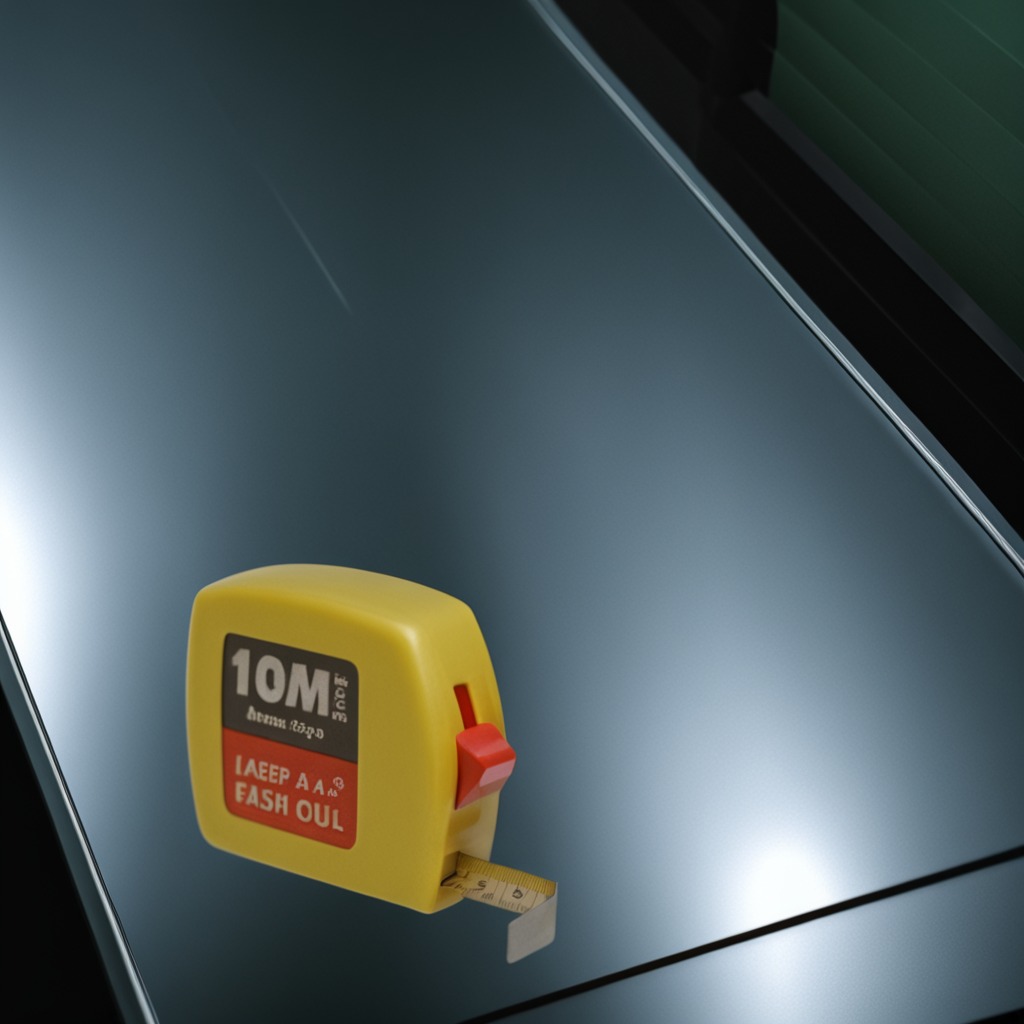
A measuring tape lies on the clean empty table in a railway signal maintenance room.